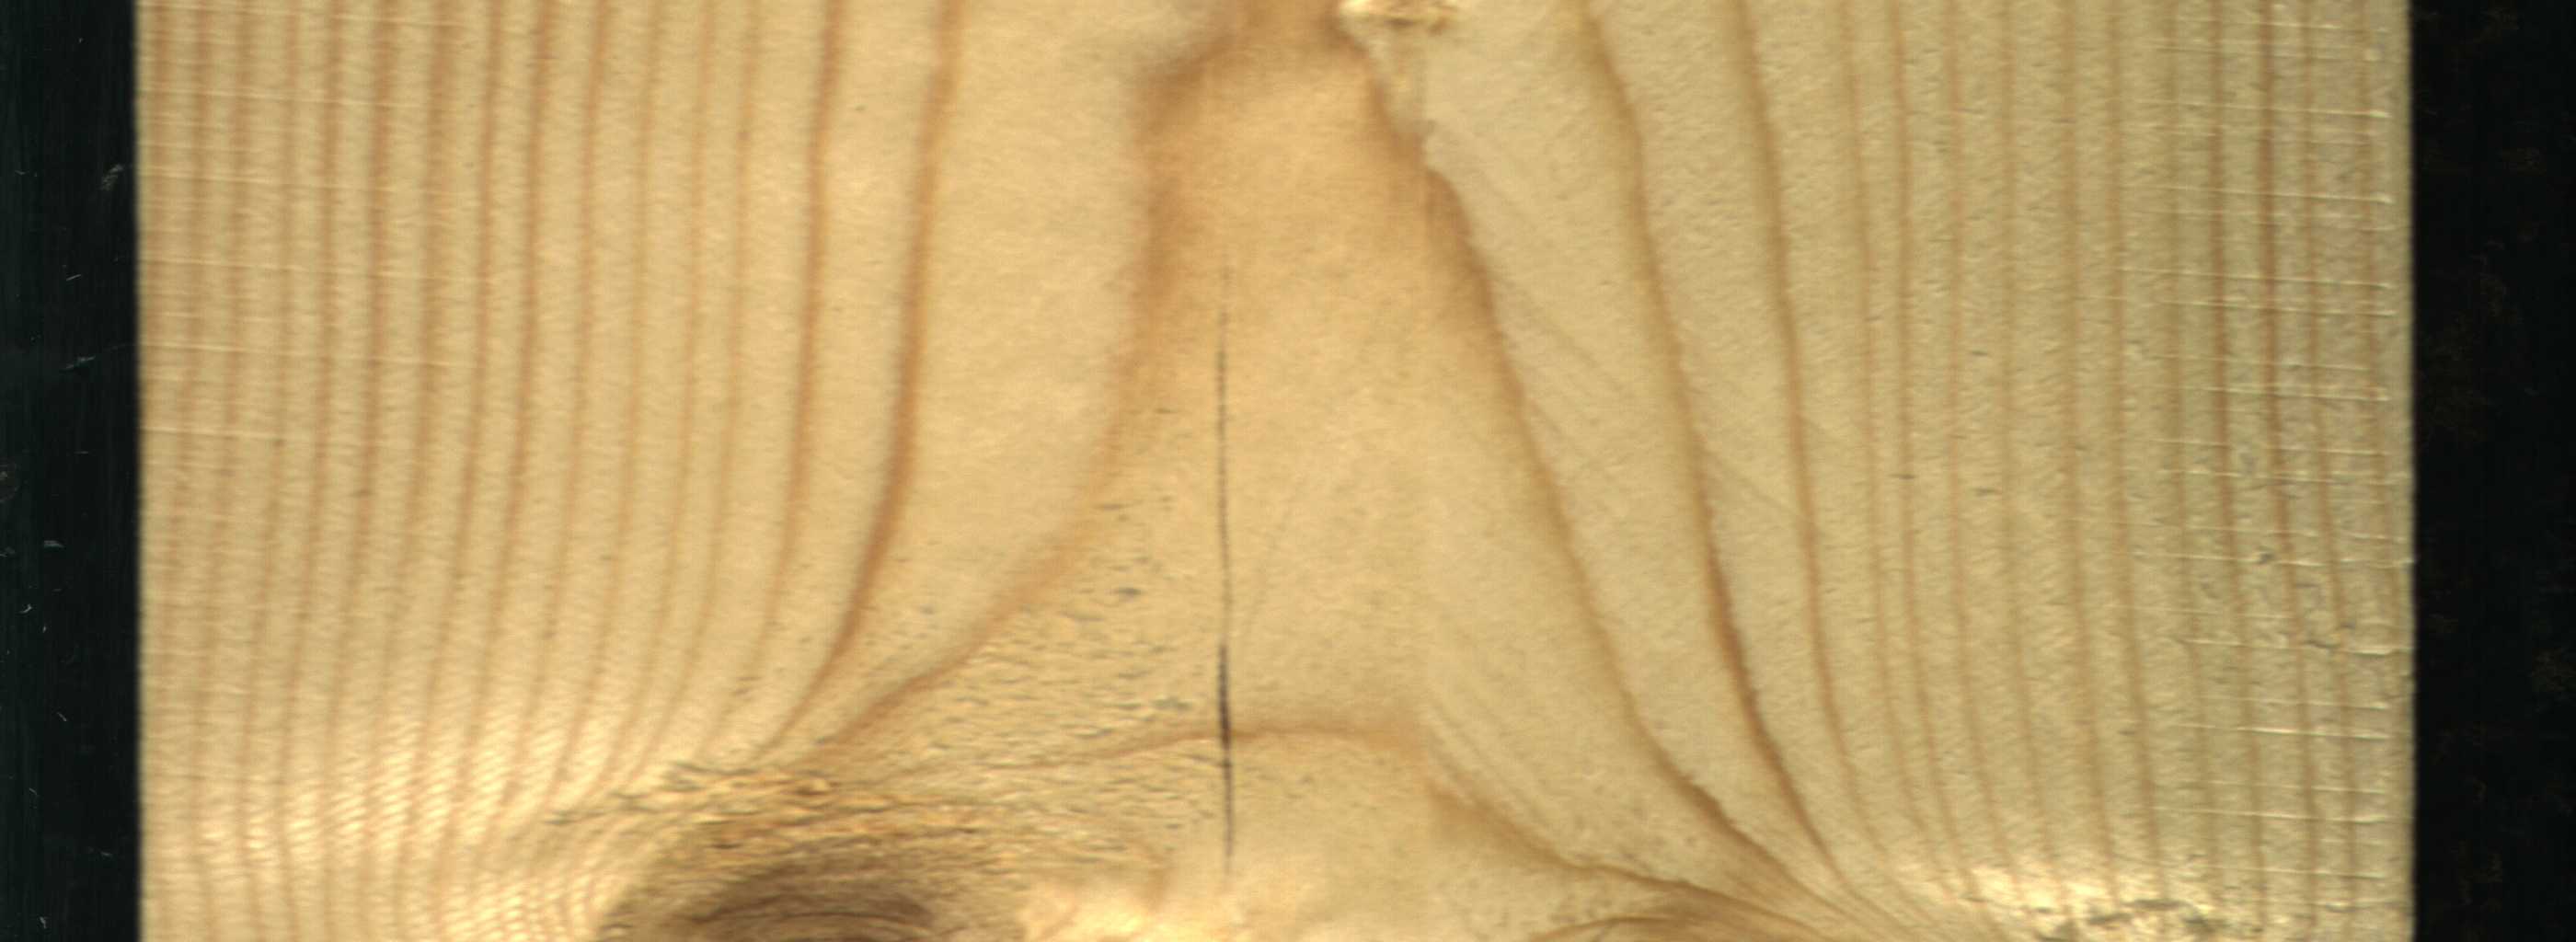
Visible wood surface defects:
Crack
Live_Knot